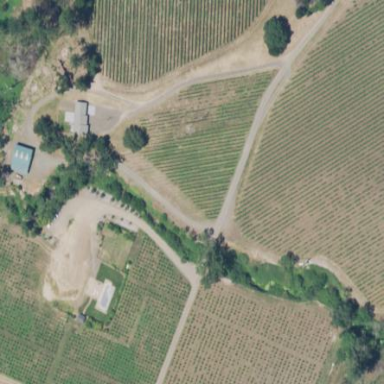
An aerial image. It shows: Vineyard where grapes are grown.